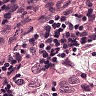
Metastatic tissue present: yes